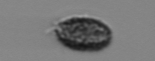
Label: Pseudochattonella_farcimen